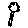
Label: tree